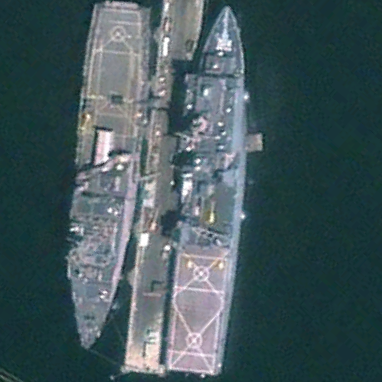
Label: combat